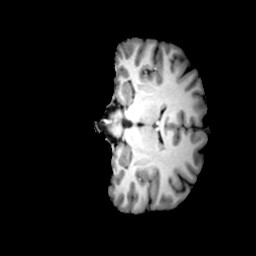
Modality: T1w
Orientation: coronal
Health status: ill
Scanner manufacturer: siemens
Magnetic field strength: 3 T
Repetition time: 2 s
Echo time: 0.00303 s